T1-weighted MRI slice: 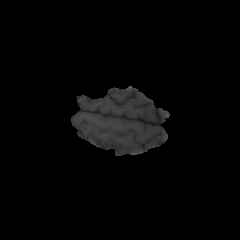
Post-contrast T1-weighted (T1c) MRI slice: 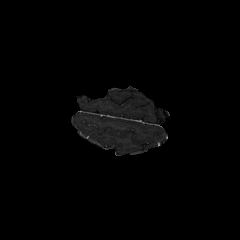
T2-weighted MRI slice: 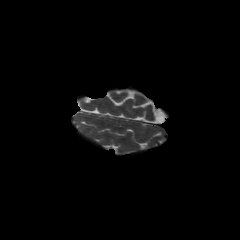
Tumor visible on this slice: yes